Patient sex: M
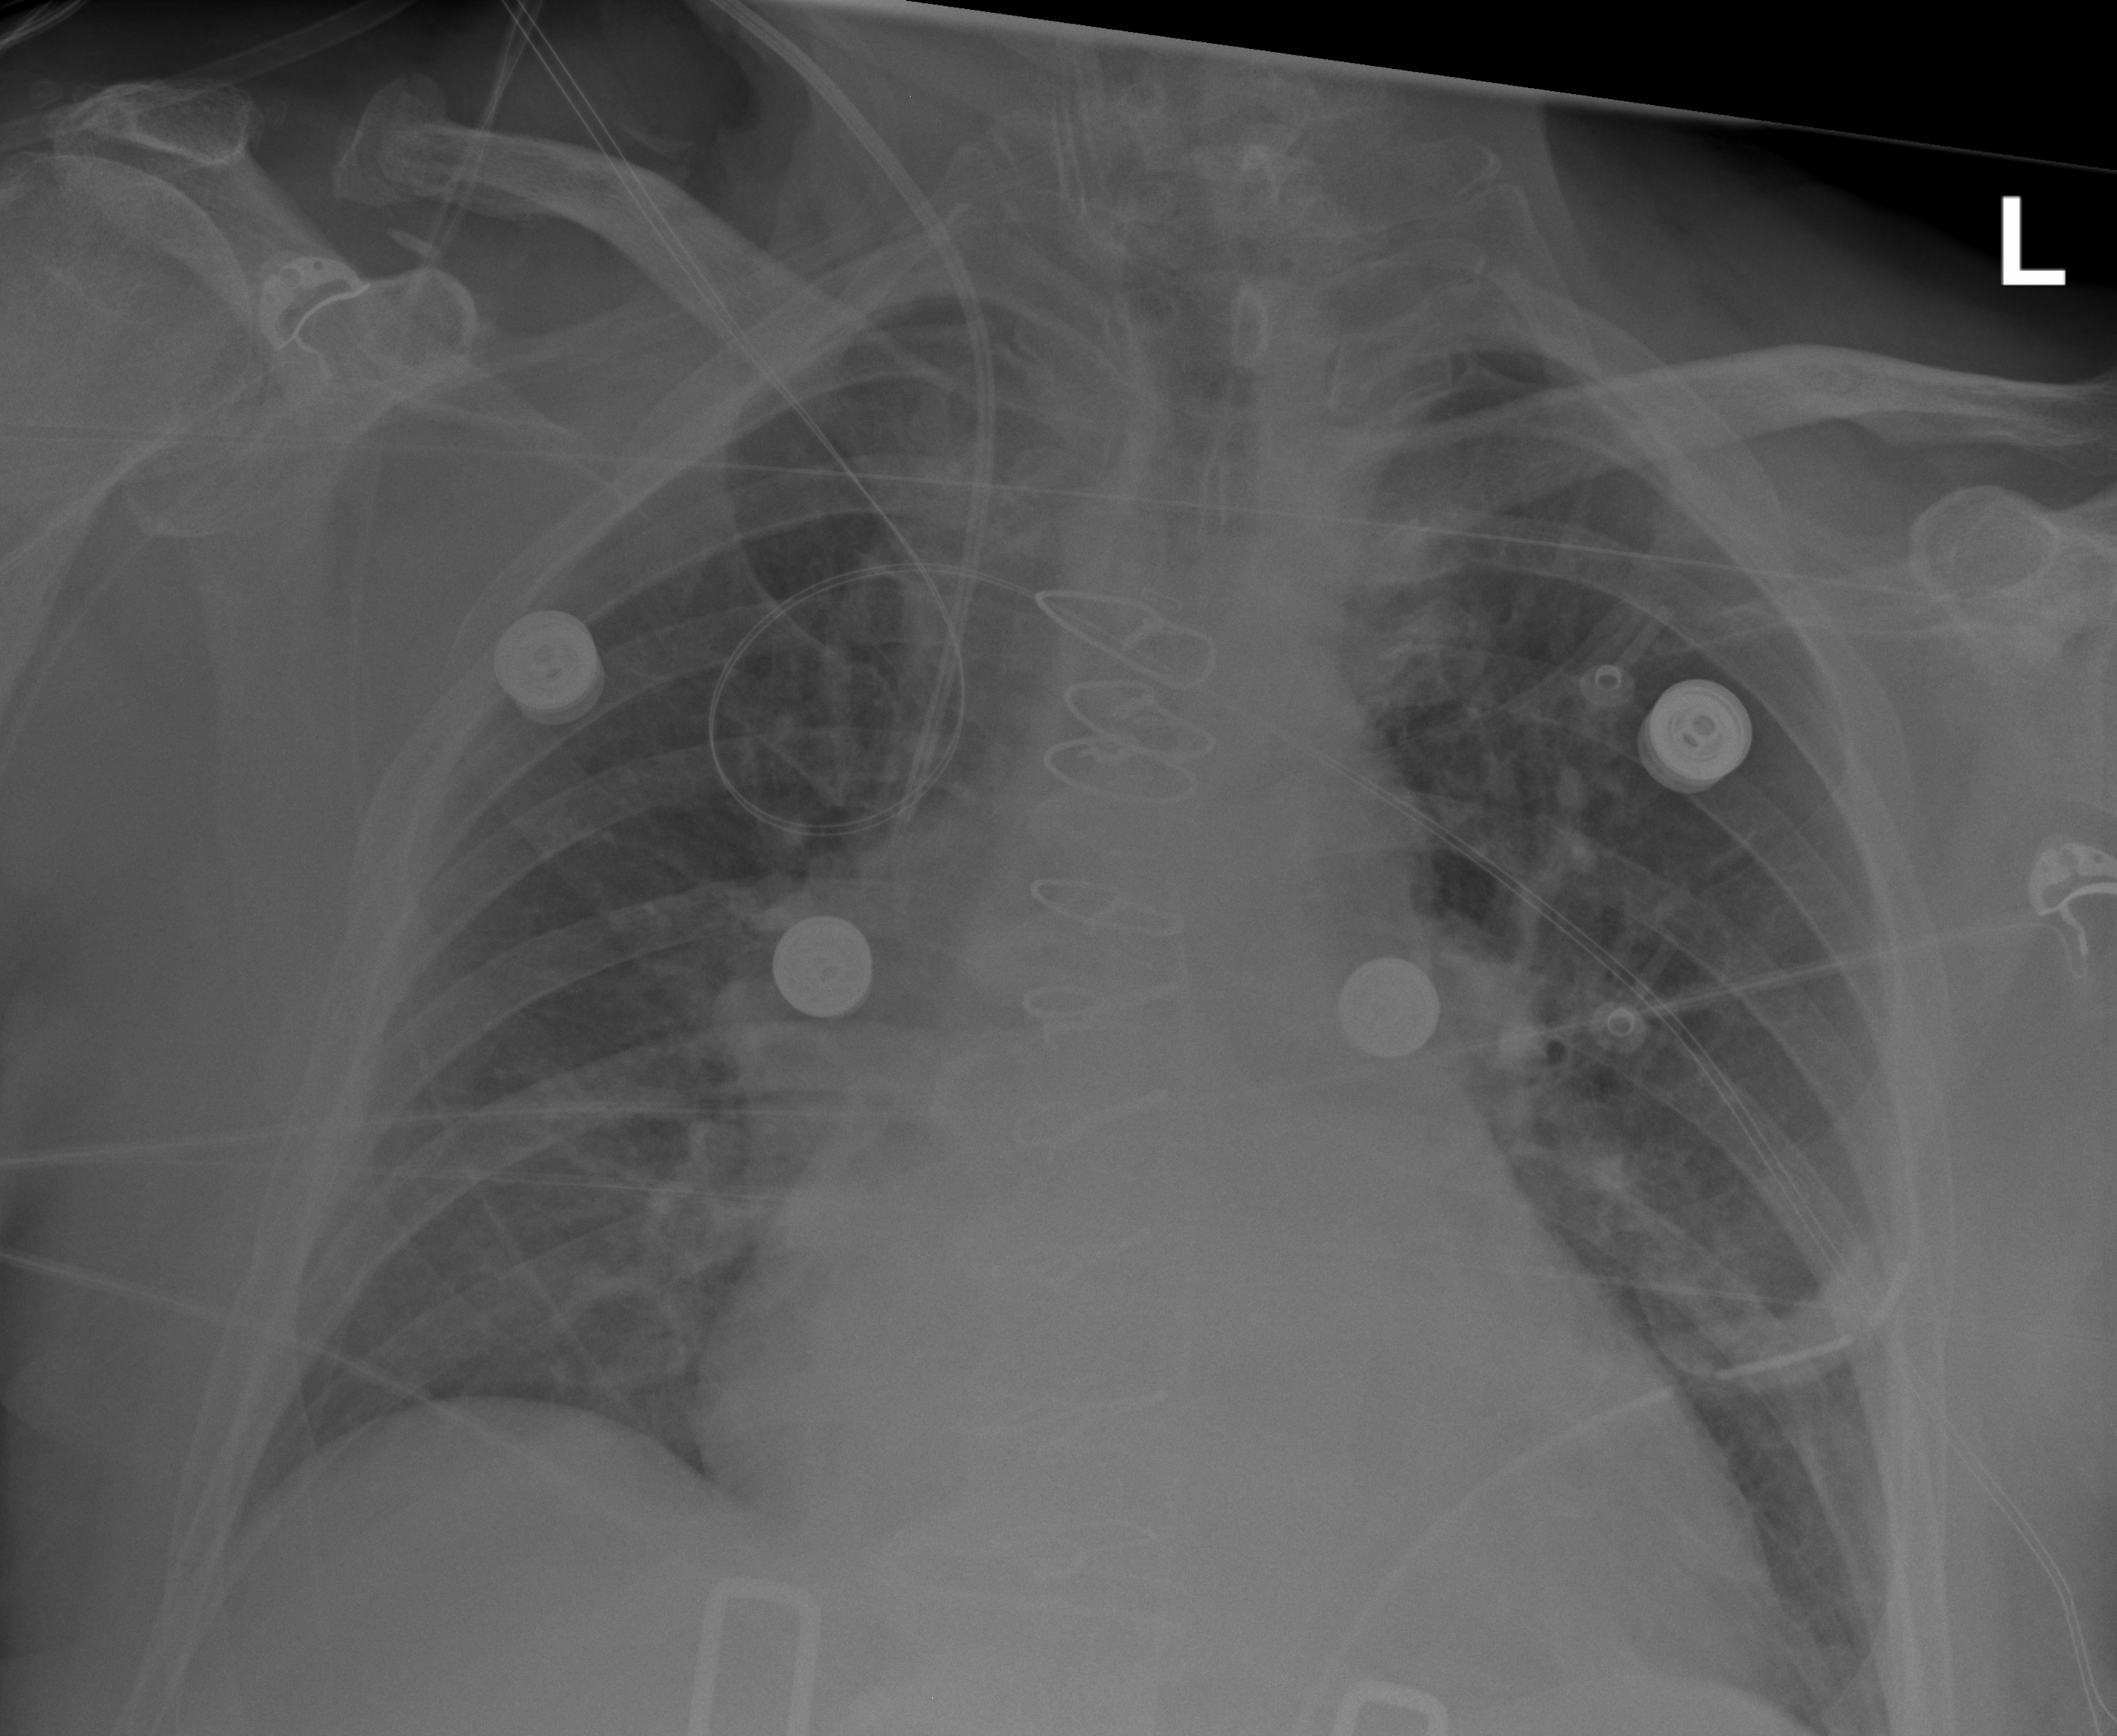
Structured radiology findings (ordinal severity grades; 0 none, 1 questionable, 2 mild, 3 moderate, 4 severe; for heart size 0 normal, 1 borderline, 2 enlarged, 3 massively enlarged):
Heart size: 0
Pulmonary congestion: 2
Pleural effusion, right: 0
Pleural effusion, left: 0
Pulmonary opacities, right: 2
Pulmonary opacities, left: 2
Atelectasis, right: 0
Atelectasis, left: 0